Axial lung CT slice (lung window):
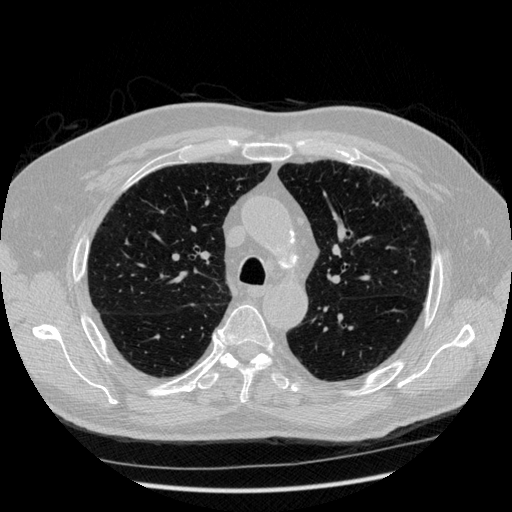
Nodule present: no